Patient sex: F
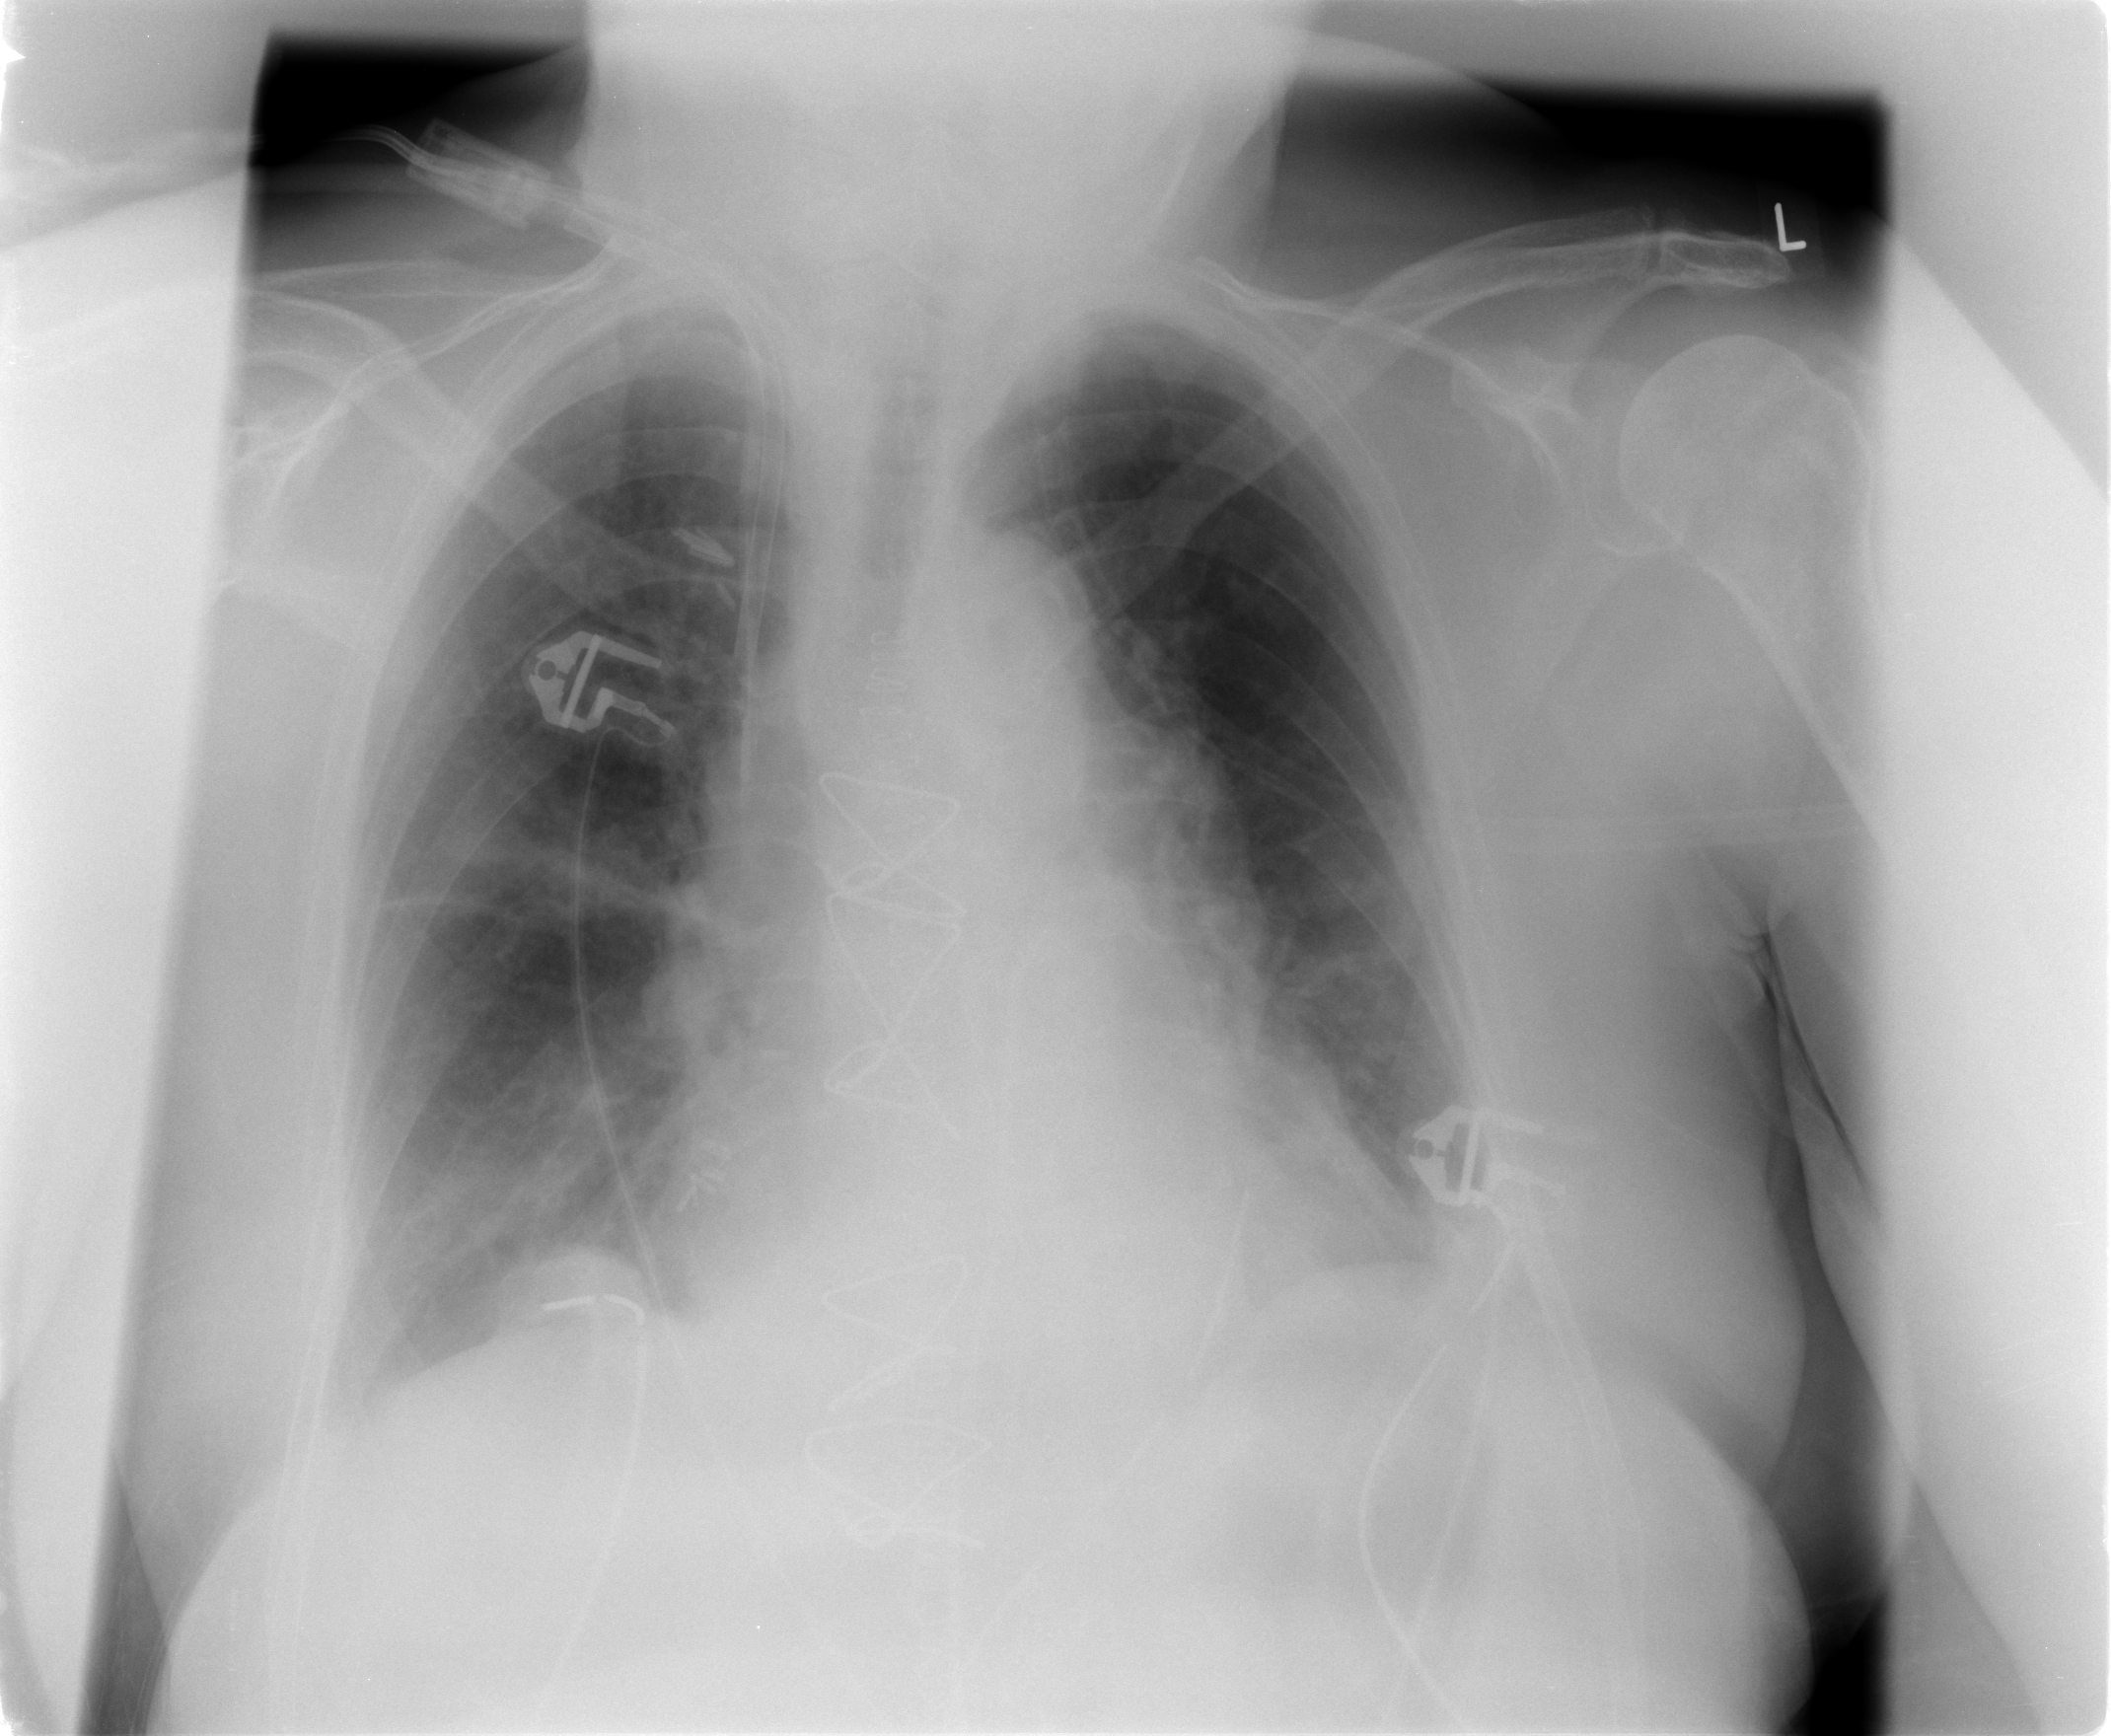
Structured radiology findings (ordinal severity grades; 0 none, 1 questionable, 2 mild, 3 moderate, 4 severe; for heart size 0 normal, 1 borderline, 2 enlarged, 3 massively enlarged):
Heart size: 0
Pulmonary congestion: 1
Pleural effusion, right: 1
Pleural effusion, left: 1
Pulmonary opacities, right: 0
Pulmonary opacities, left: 0
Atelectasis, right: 1
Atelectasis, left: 1